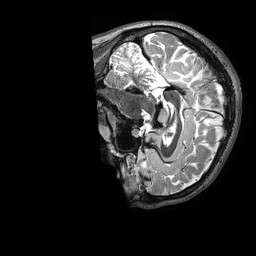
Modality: T2w
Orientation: sagittal
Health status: healthy
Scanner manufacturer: siemens
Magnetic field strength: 3 T
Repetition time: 3.2 s
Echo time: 0.565 s